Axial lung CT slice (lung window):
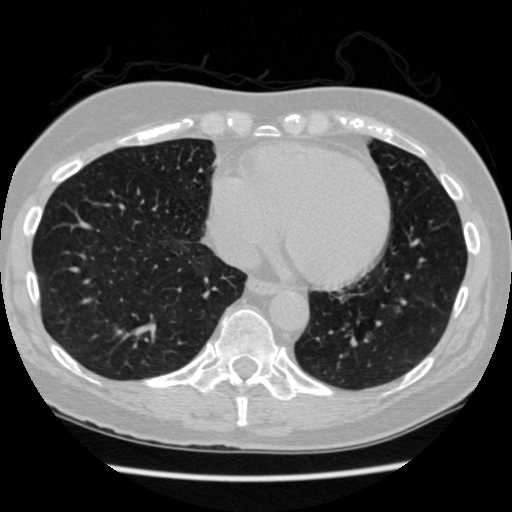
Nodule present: no